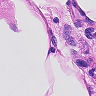
Metastatic tissue present: no